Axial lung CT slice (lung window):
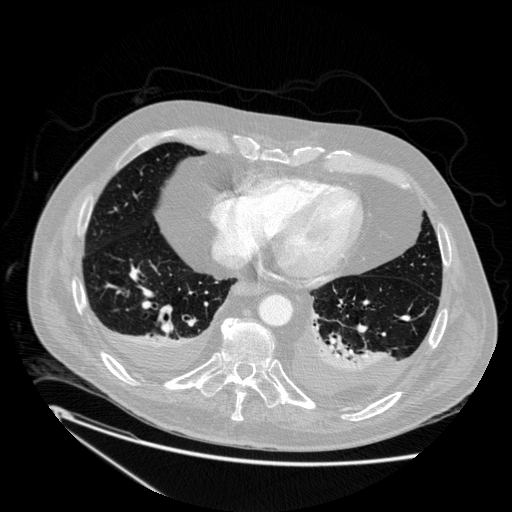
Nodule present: no